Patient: sex F, age 65
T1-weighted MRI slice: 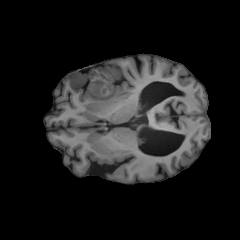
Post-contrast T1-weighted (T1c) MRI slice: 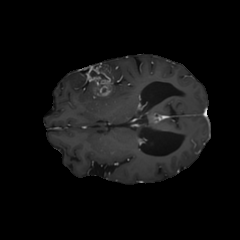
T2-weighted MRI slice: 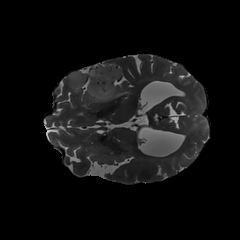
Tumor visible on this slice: yes
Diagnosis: Glioblastoma, IDH-wildtype
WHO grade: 4